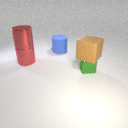
large red metal cylinder behind small green metal cube